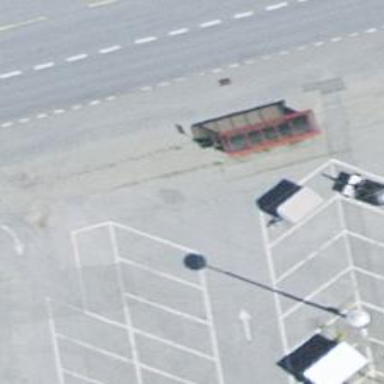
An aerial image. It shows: Bus stop with platform for public transport.